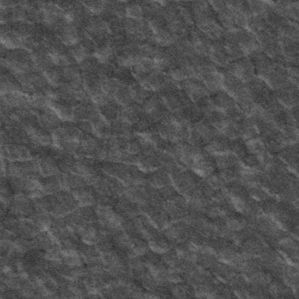
Label: frost